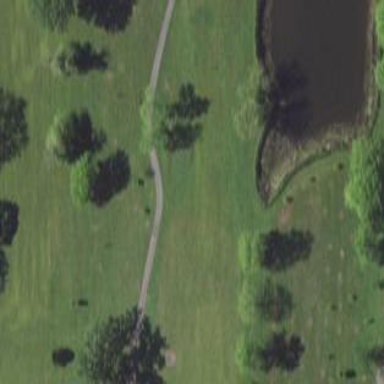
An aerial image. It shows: Well-maintained golf fairway within grassy area designated for the sport of golf.